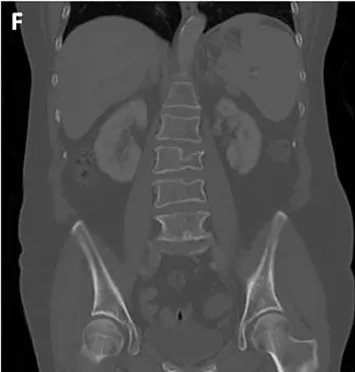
(F) The followed coronal CT of L-spine taken on December 12, 2018.
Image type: radiology (ct)